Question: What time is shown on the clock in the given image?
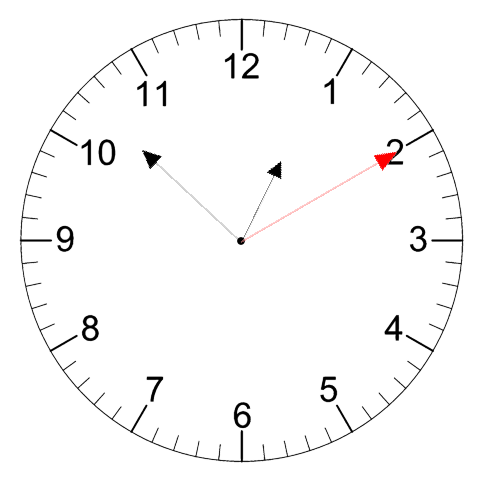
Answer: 12:52:10